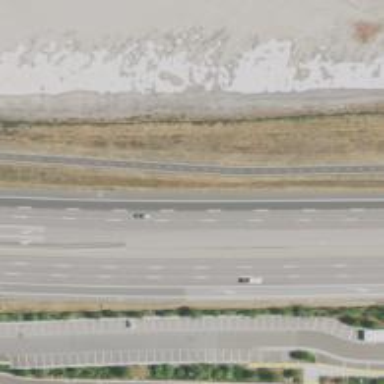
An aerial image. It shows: This image shows trunk highway that functions as expressway.